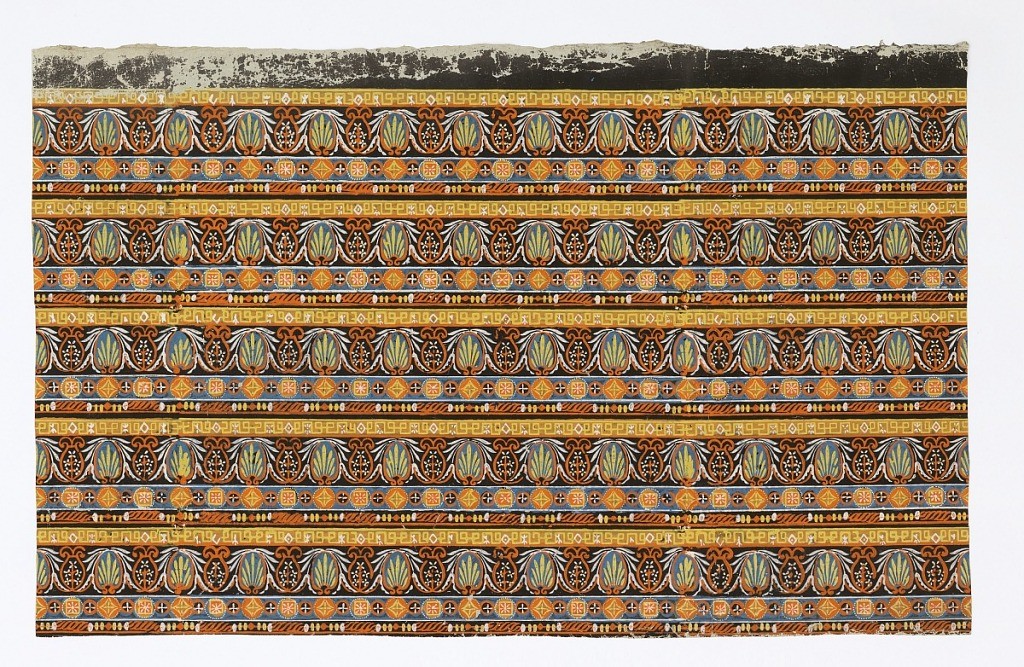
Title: Borders
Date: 1780–1810
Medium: Block printed on handmade paper
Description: Five bands of a border design printed across the width. Generalized, small-scale classical revival (?) Each band consists of four strips of varied patterns, i.e. lowest strip consists of a cable alternating with six beads. The second strip has three alternating medallions, two larger ones flanking a small one. The third strip contains palmettes alternating with a shield-like form enclosing a five-blossomed sprig. The fourth strip consists of a Greek key fret interspersed with diamonds and simple flowers. Printed in orange, white, blue, ocher and yellow on a dark brown background.

H# 616